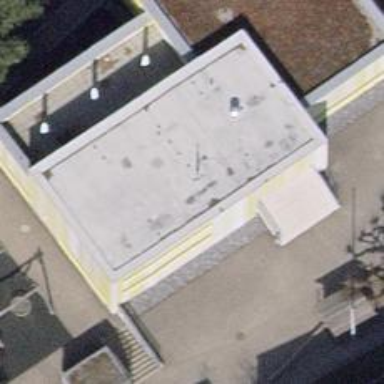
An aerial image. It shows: Kindergarten.